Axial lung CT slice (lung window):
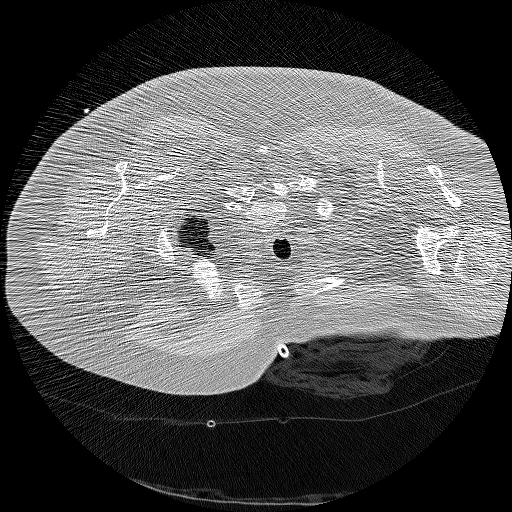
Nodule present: no